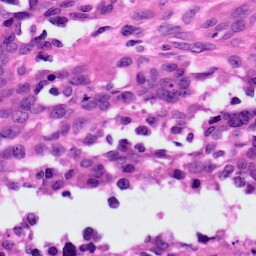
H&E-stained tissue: Ovarian